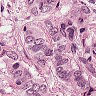
Metastatic tissue present: yes